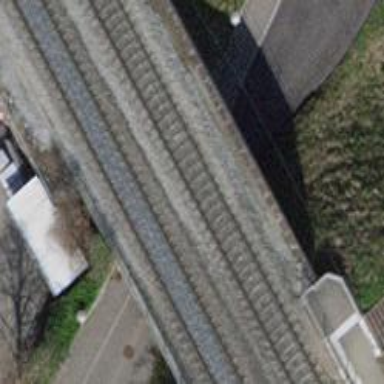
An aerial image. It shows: Railway with electrified contact lines.